Question: Following an upgrade from Inkscape 0.91 to any newer version I found that it broke the scaling on a number of my objects which are used for interactive display.
It appears a change in the DPI setting from 90 to 69 is the issue.
When opening some of my old drawings I get a dialogue box prompt asking which action I should take; Having tried all of those with none giving me the expected (working) output.

But not all of my drawing files would trigger this dialogue but they would still have there objects rescaled on load/save.
I also tried updating the version number in the '.svg' file manually but this didn't work either.
How can I work with my original files but gain the rewards of the newer(est) version(s) of Inkscape?
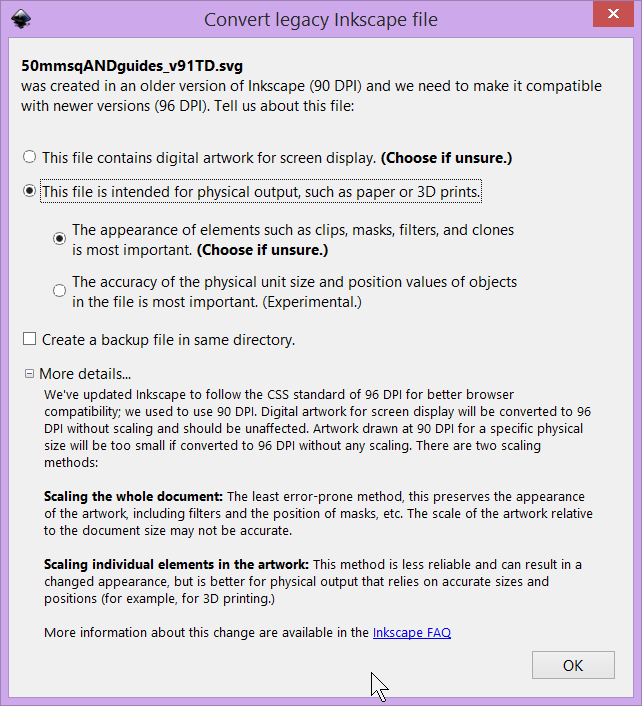
Answer: It turns out I was not alone in this problem. After much searching I found <URL> thread over on the Inkscape forum.
To summarise and make it easy for people to find without wading though all the posts there are two things you need to do/check in order to upgrade without issue.
- - - '.svg'
'inkscape:version="0.91 r13725"'
That should be replaced with the version of Inkscape you are upgrading too. In my case it is;
'inkscape:version="1.0 (4035a4fb49, 2020-05-01)"'
- 'width="10000" height="800"'
Check in your original drawing what scale you had been using for your page size. It could be 'px', 'mm' etc. The update the height/width section to include those units as shows below;
'width="10000px" height="800px"'
- '.svg'
You should then be able to open/work on your old drawings in the current version of Inkscape without breaking scaling and display compatibility.